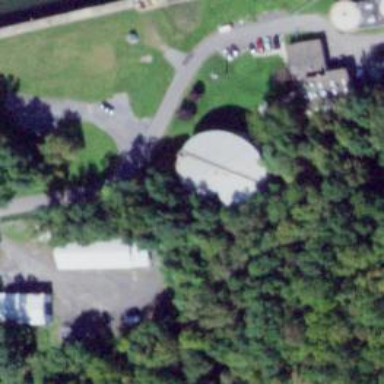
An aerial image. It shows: Storage tank with man-made structure.